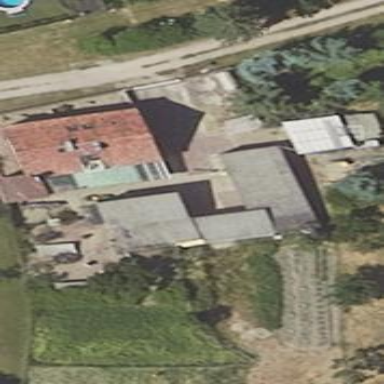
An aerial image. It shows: Shed.